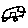
Label: car